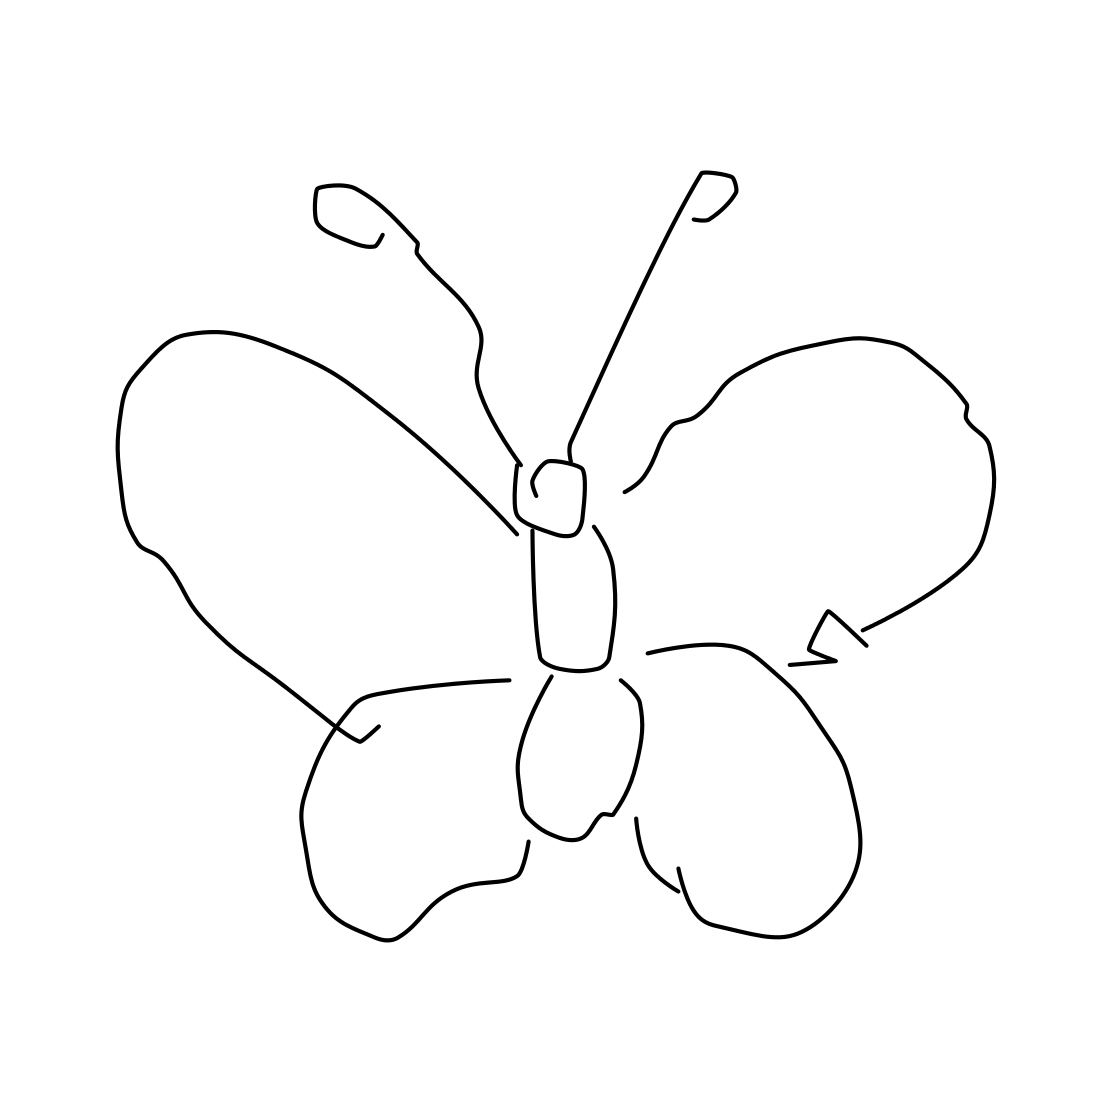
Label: butterfly